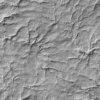
Label: not_dusty